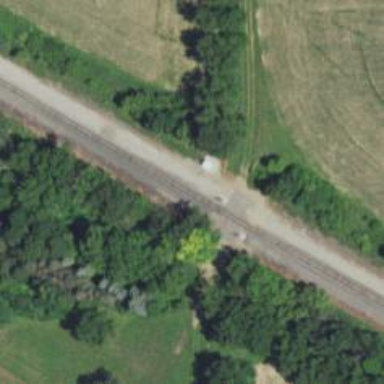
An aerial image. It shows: Railway track.